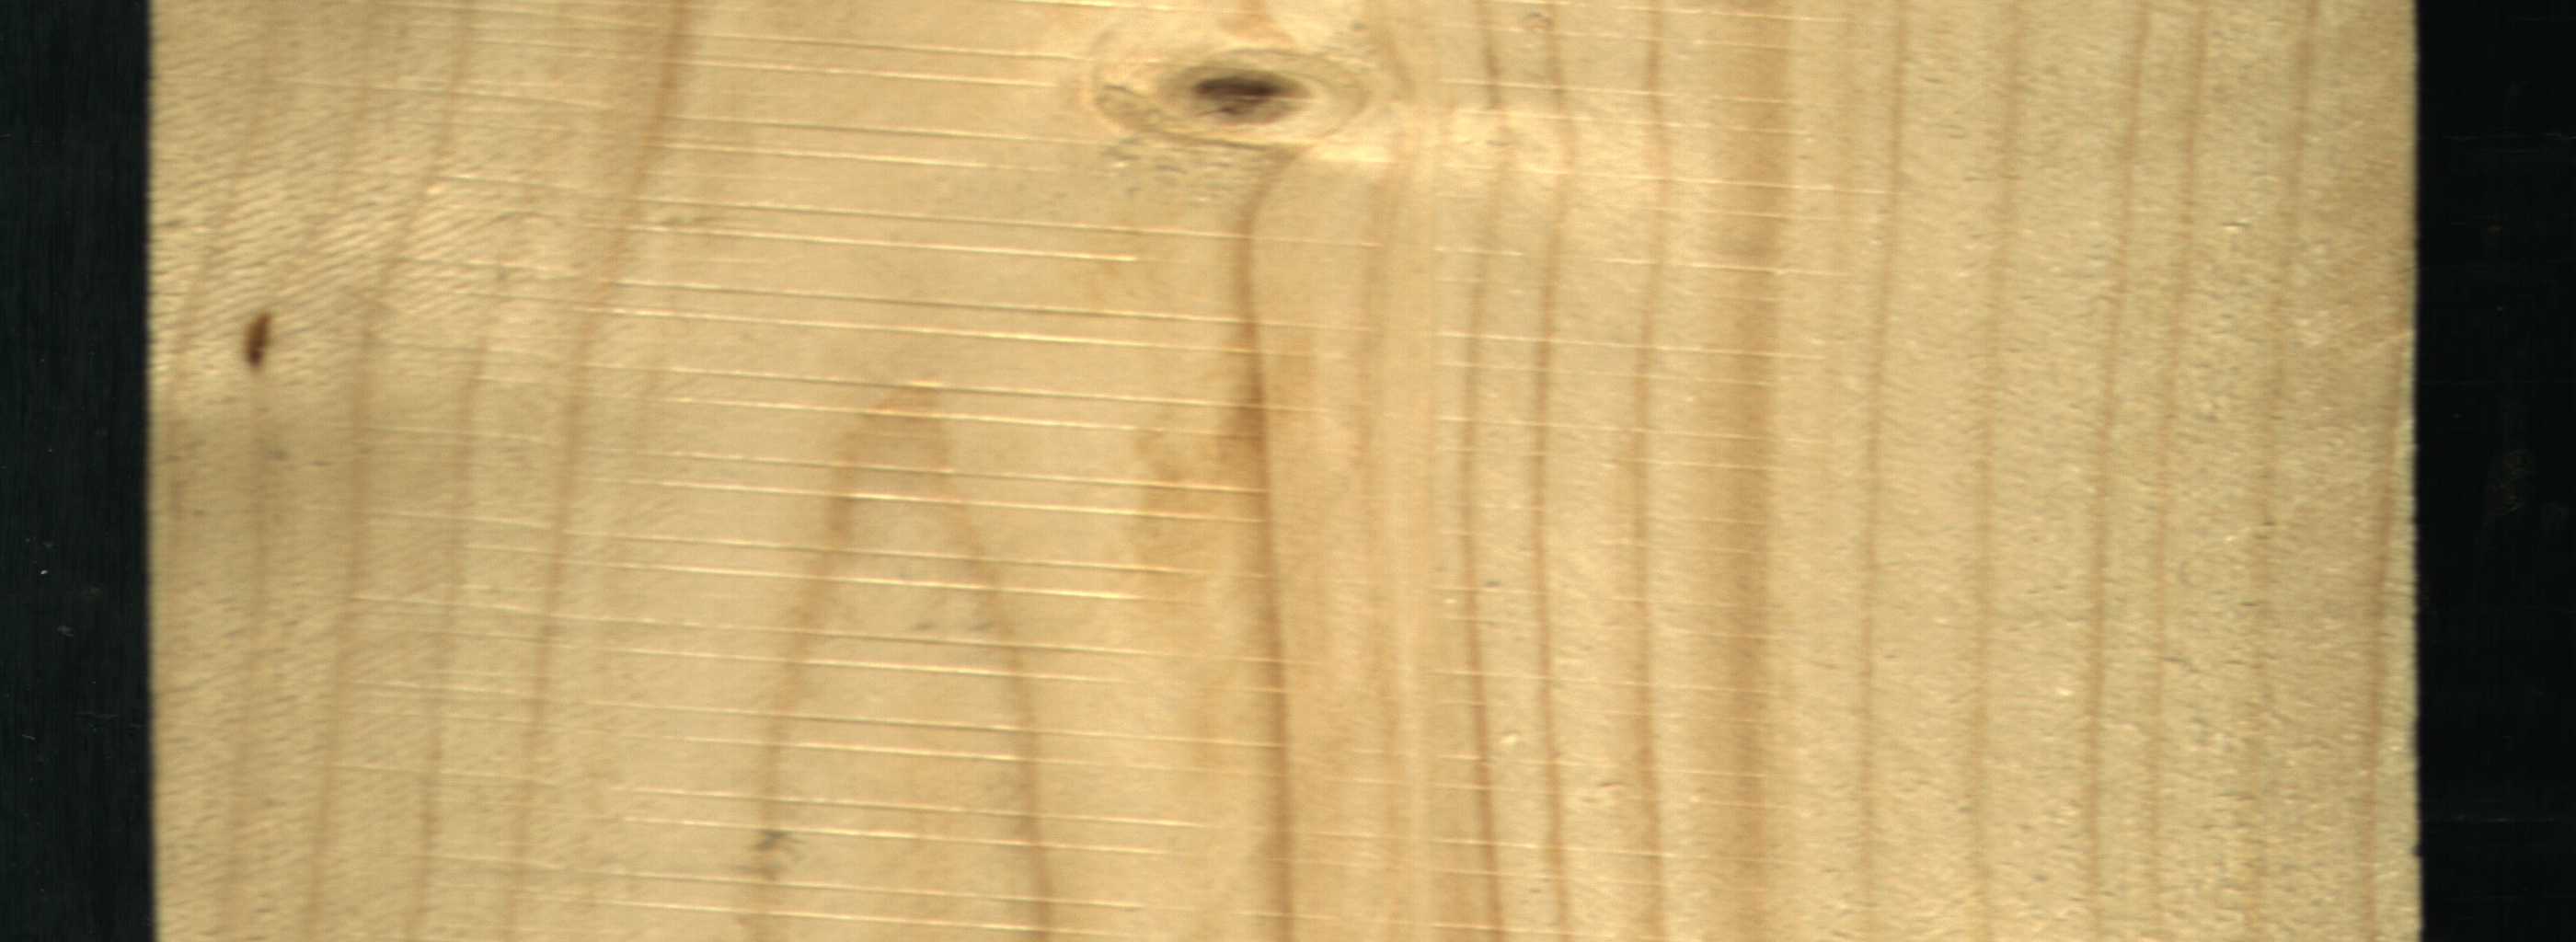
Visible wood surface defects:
resin
Live_Knot